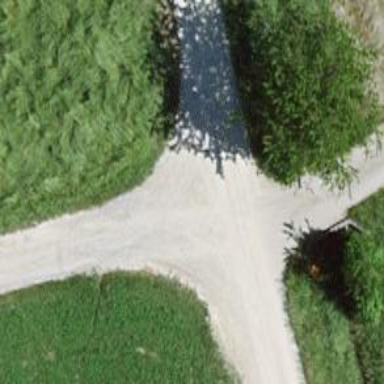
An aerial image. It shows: Gravel track with grade 2 quality.